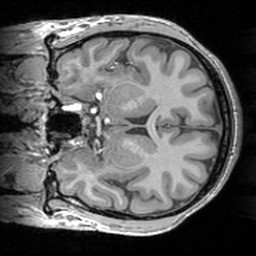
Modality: T1w
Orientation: coronal
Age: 24
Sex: male
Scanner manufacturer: siemens
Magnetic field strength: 3 T
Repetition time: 1.63 s
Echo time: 0.00311 s